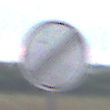
Verkehrszeichen: EndeSaemtlicherBegrenzungen
Umgebung: Outdoor, Nature
Tageszeit: SunriseSunset
Wetter: PartlyCloudy
Licht: Natural
Jahreszeit: NotSpecified
Kontrast: LowContrast